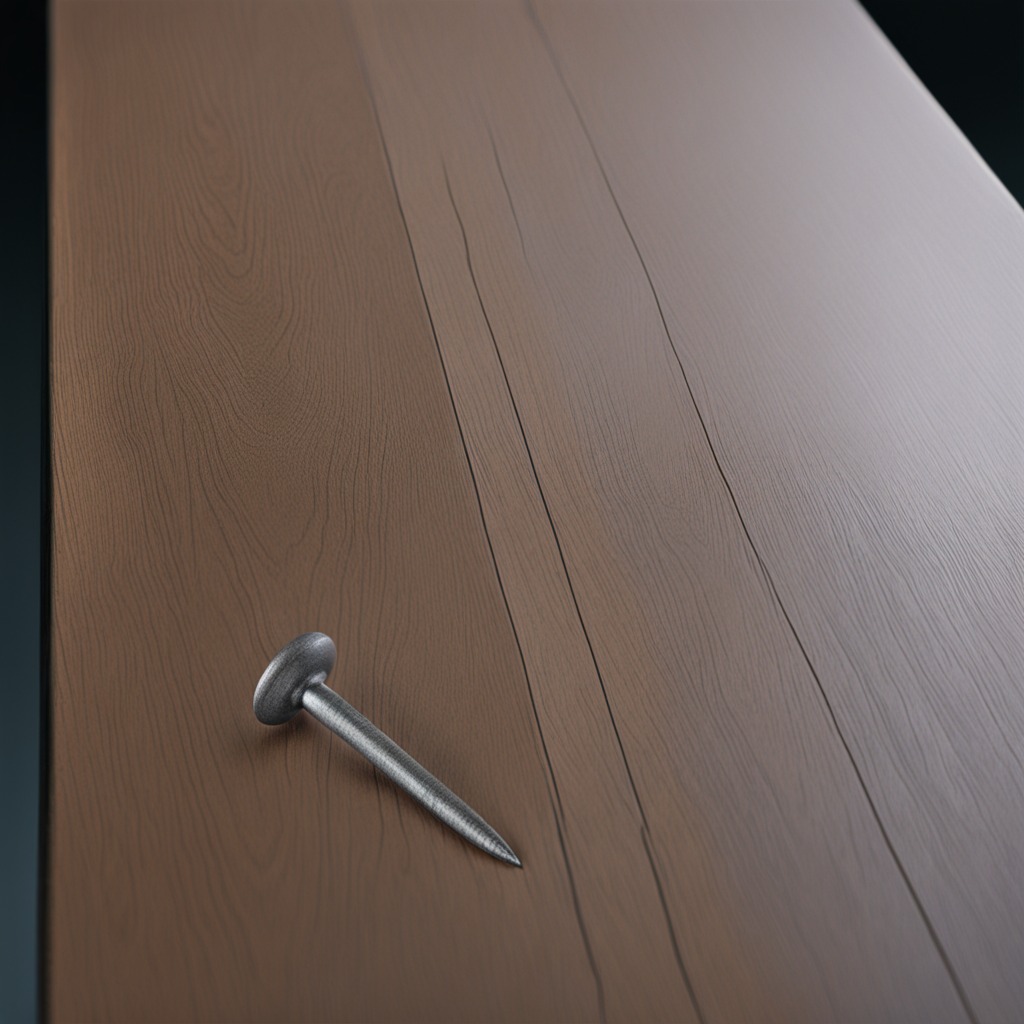
A nail is lying on the table.